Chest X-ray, AP view. Patient: 50 years old, sex M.
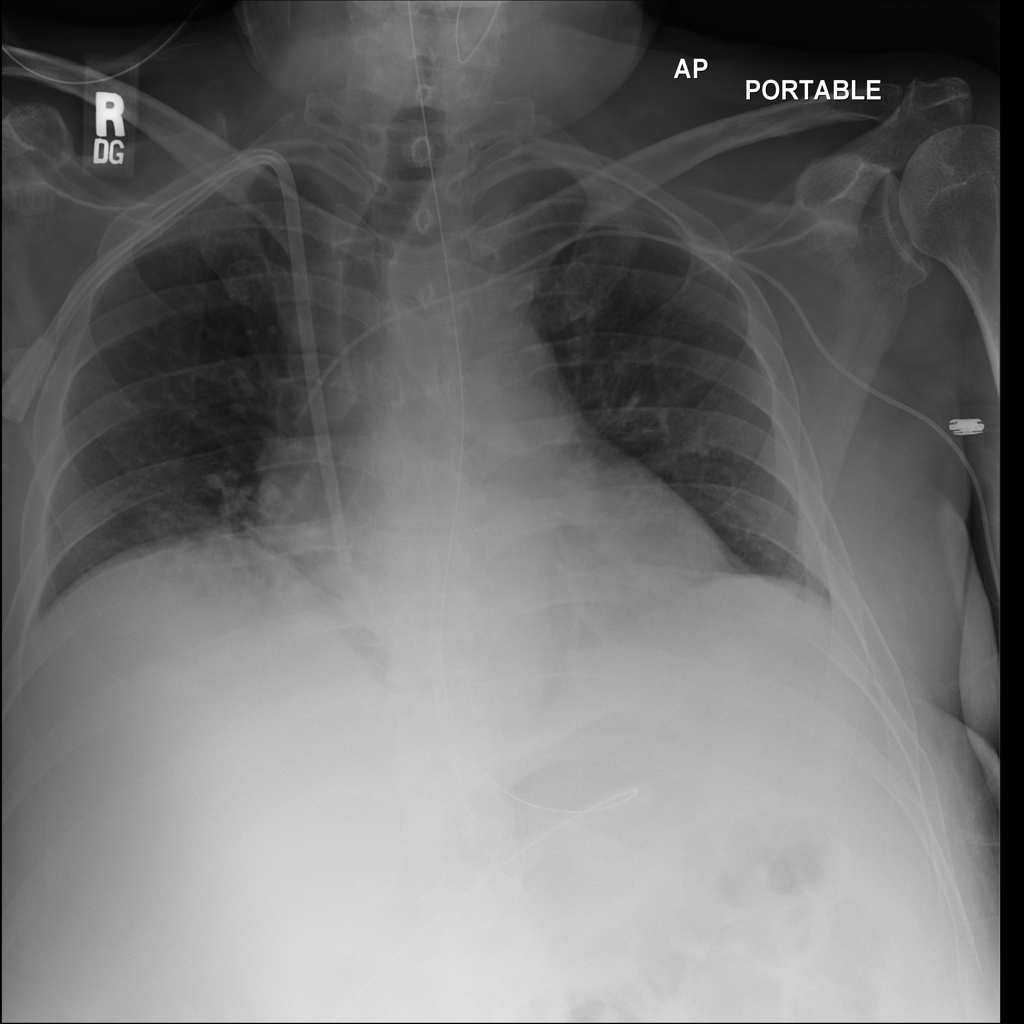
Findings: No Finding